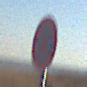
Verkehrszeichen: AbsolutesHalteverbot
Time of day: MorningAfternoon
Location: Outdoor (Nature)
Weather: Clear
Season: NotSpecified
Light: Natural